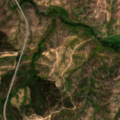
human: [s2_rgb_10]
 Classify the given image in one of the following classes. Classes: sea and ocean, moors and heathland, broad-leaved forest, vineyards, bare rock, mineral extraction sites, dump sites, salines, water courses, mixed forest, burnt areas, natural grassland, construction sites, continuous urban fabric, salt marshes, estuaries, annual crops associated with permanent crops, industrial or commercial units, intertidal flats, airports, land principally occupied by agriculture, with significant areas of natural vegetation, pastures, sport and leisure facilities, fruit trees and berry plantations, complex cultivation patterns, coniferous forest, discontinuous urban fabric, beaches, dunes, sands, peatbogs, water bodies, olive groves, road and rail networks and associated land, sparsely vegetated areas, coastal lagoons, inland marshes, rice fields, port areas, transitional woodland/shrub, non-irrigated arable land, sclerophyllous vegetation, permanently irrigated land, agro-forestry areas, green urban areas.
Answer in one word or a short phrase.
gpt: broad-leaved forest, moors and heathland, transitional woodland/shrub